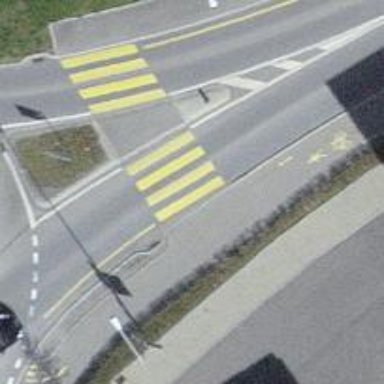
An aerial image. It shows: Zebra crossing on the road.